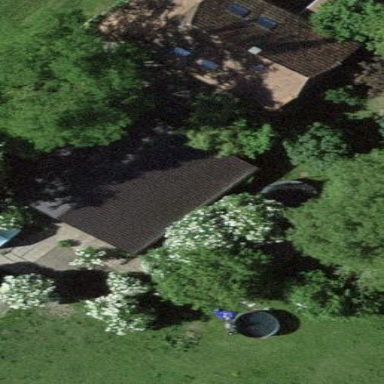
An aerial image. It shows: Shed.